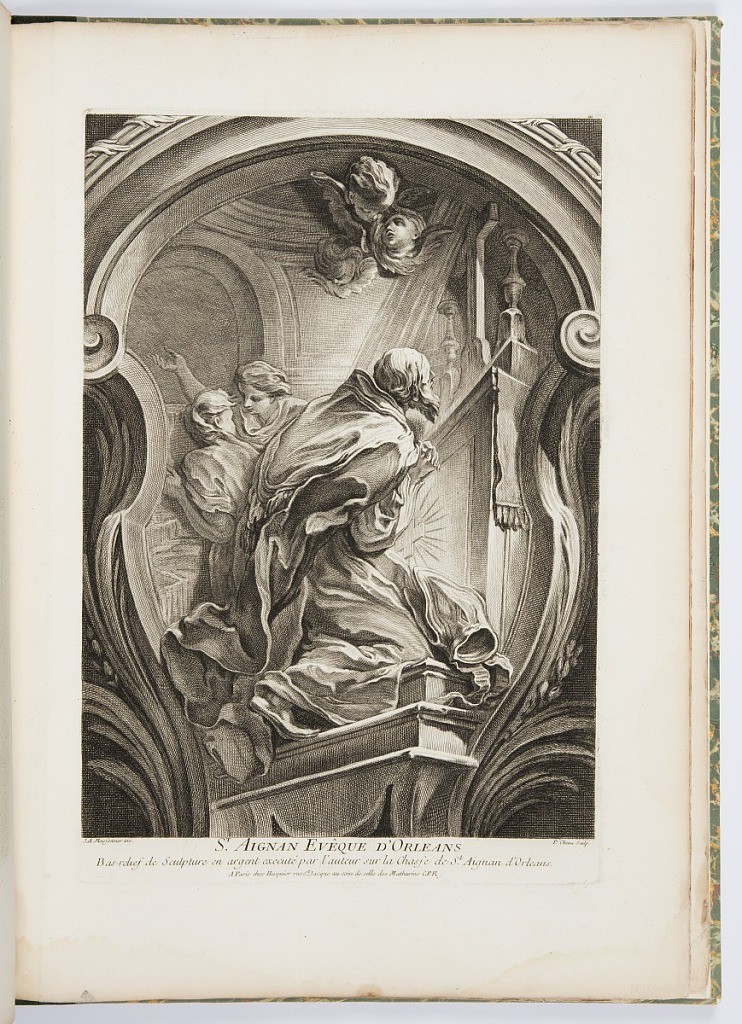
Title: St. Aignan Evêque d'Orleans (St. Aignan Bishop of Orleans), plate 111, in Oeuvres de Juste-Aurèle Meissonnier (Works by Juste-Aurèle Meissonnier)
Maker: Juste-Aurèle Meissonnier, French, b. Italy, 1695–1750
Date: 1748
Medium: Engraving on white laid paper
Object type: Print
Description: In arched niche, kneeling figure touched by light streaming in from ceiling; two female figures in background.